Interaction volume radius: 10 \u00c5
Interaction volume height: 15 \u00c5
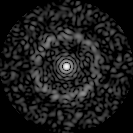
Disorder parameter: 0.8188